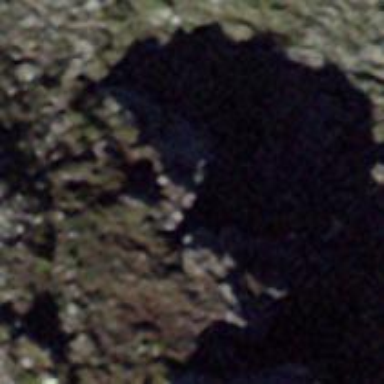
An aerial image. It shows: Cliff in nature.